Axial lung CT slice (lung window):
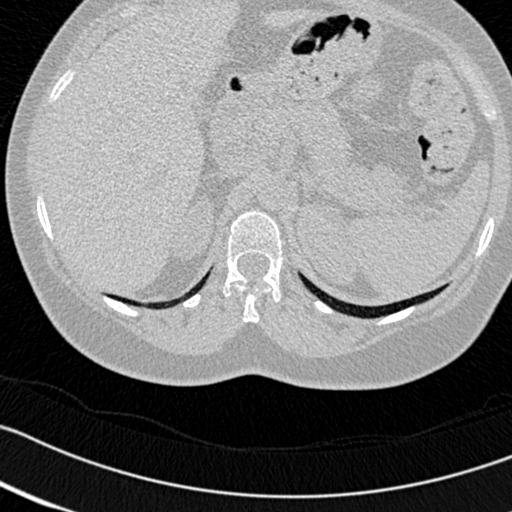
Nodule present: no